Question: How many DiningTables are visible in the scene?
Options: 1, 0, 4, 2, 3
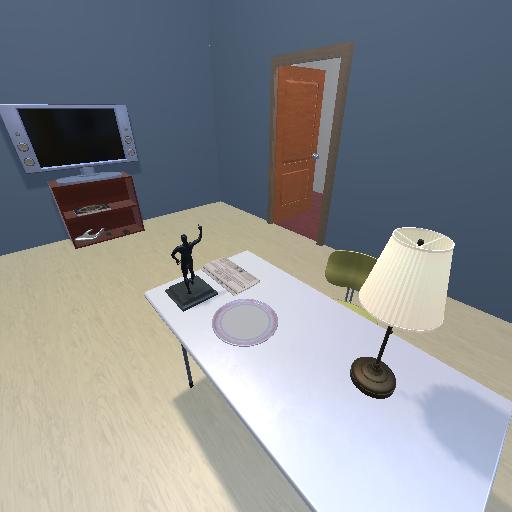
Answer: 1